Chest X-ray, PA view. Patient: 53 years old, sex M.
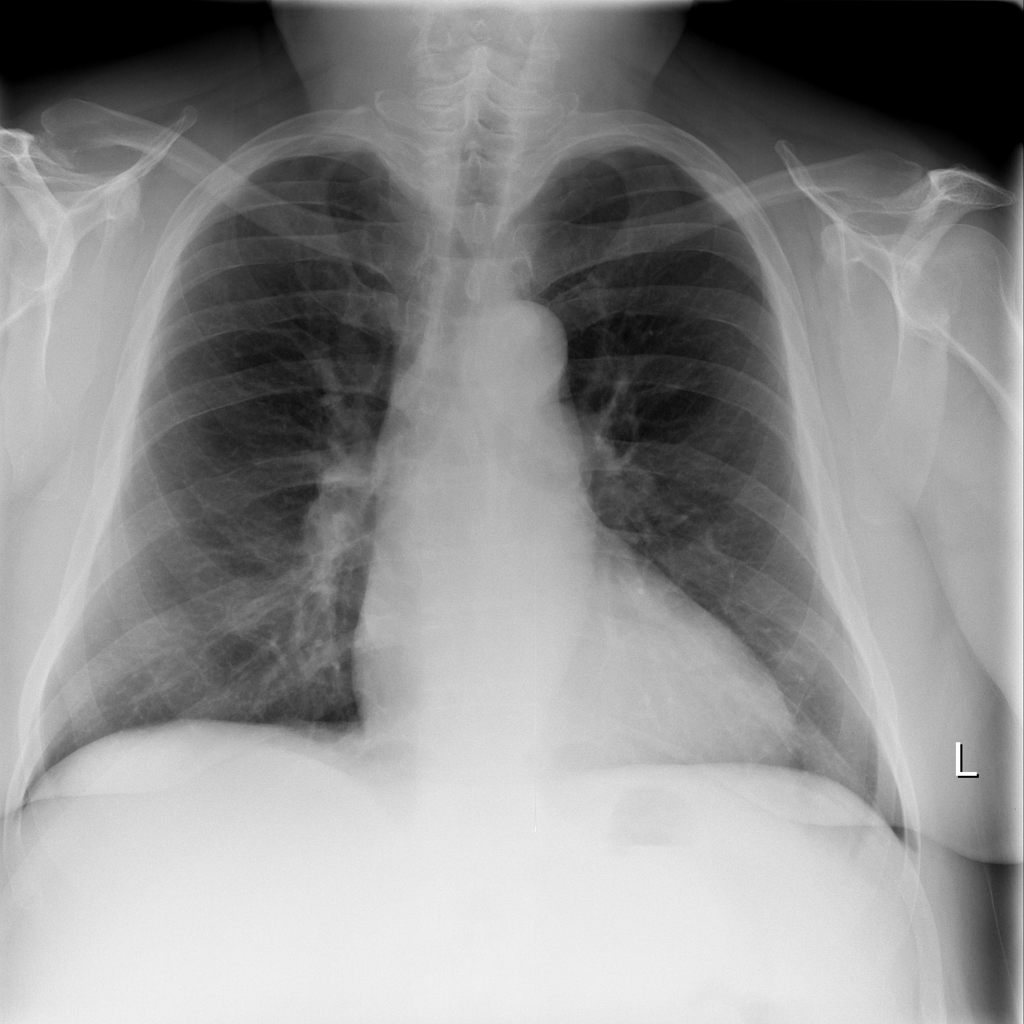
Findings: No Finding